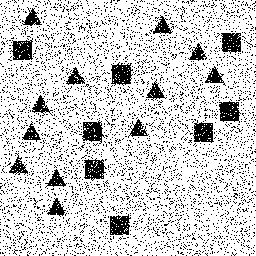
Squares: 8
Triangles: 12
Stars: 0
Total shapes: 20